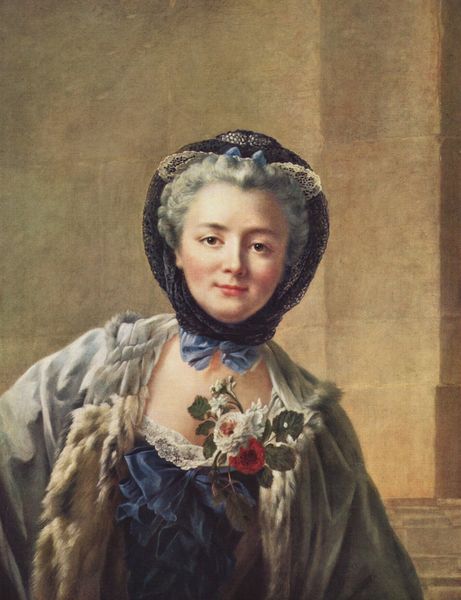
Titel: Porträt der Anne-Marie François Doré
Künstler: François Hubert Drouais
Standort: Paris
Institution: Musée du Louvre
Schlagwörter: blau, blätter, gemälde, haut, schatten, umhang, weiß, grün, ocker, ausschnitt, bewegung, blume, blumen, braun, brust, bunt, frau, frisur, grau, haar, hell, hintergrund, hut, kleid, mund, nase, ohr, orange, raum, schwarz, stirn, blick, dame, gebäude, rose, rosen, rot, schal, tuch, beige, haube, hochformat, schleife, alt, jung, wand, architektur, augen, blass, bluse, falten, gesicht, hermelin, kleidung, pelz, sockel, spitze, stein, bildnis, hals, portrait, porträt, zweige, kirche, haare, mantel, reich, stoff, klassizismus, spitzen, schleifen, augenbrauen, dekolletee, dekollte, dekoltee, en face, lippen, locken, ohren, puder, rokoko, rosa, schräg, traurig, fell, hellblau, kopfbedeckung, lächeln, farbig, wangen, mauer, ausdruck, blue, old, wall, weib, woman, kopftuch, detail, brauen, melancholisch, rüschen, gesteck, geneigt, blumenstrauss, momentaufnahme, fugen, gekämmt, pelzkragen, flower, sandstein, gesichtsausdruck, girl, vorderansicht, besatz, volant, freundlich, gesichtszüge, volants, süss, hofdame, netz, nasenflügel, frisch, gepudert, geschmückt, gefüttert, decolletee, bouket, schmelz, grauhaarug